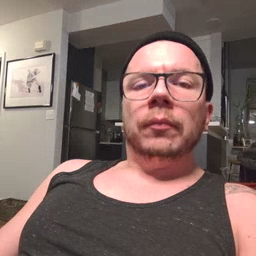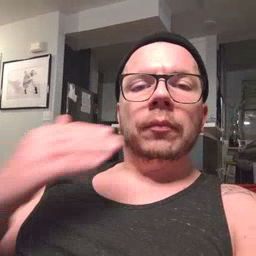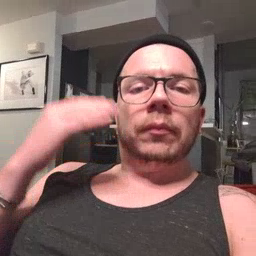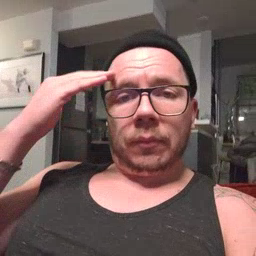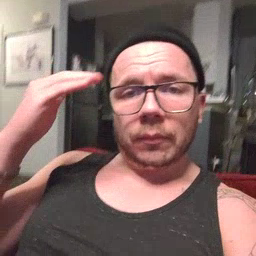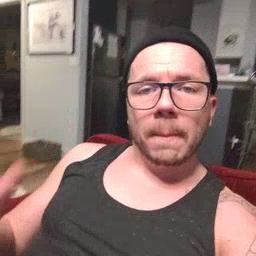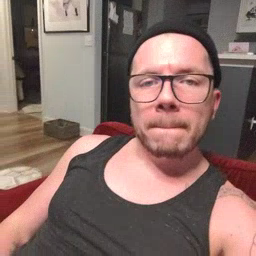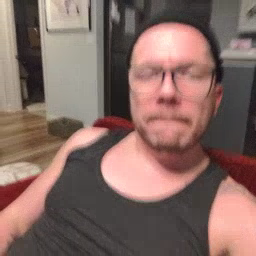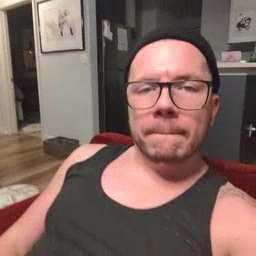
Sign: head